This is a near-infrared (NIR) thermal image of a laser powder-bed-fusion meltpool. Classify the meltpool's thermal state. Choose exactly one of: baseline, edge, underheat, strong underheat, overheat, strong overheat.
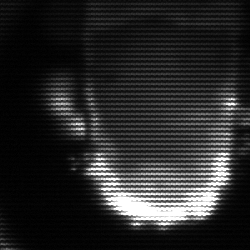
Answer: baseline